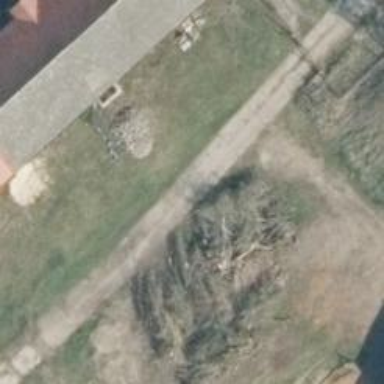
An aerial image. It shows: Driveway leading to service road.